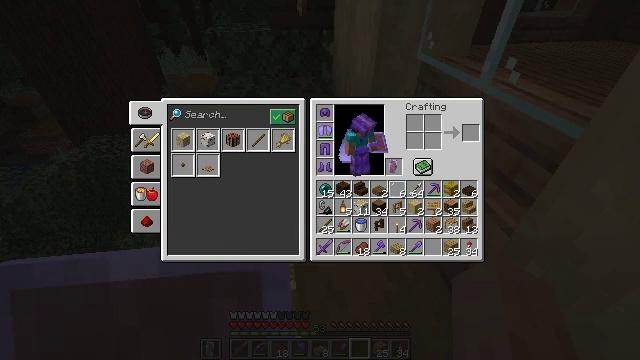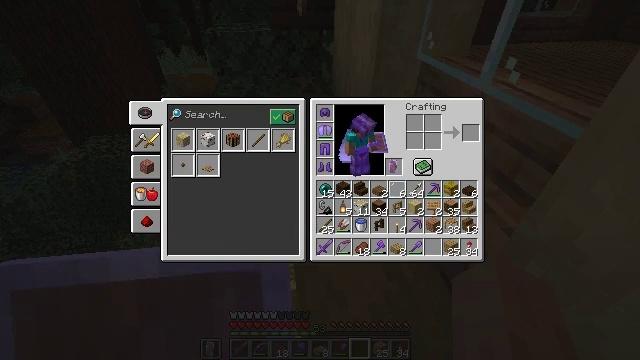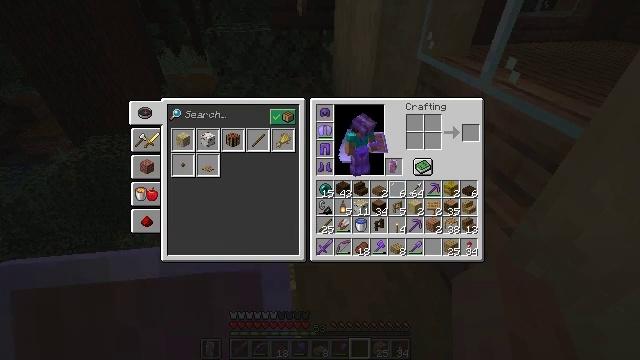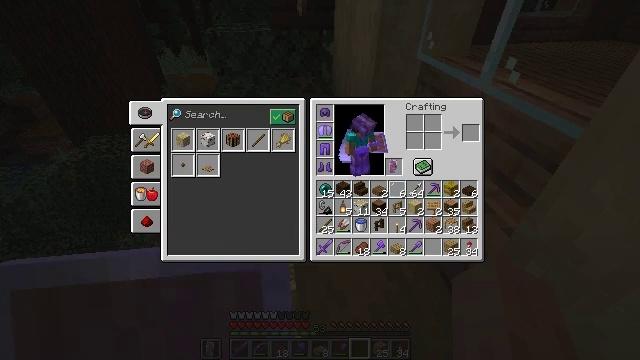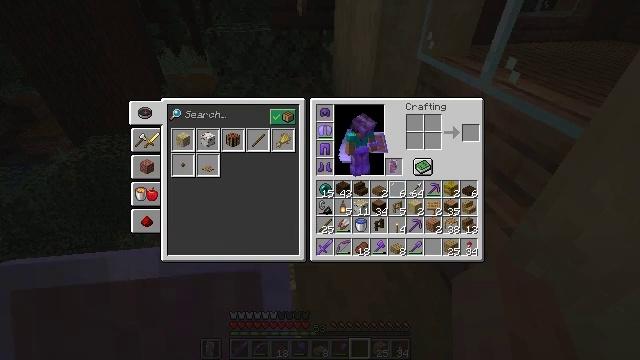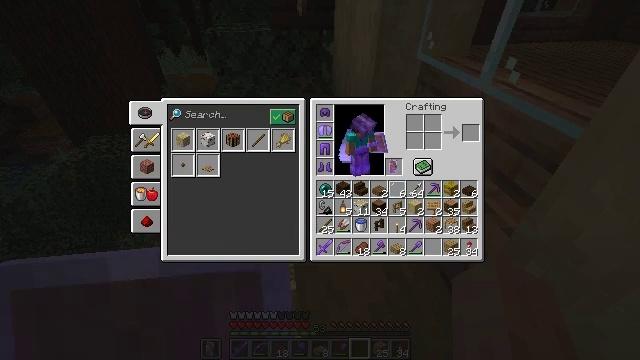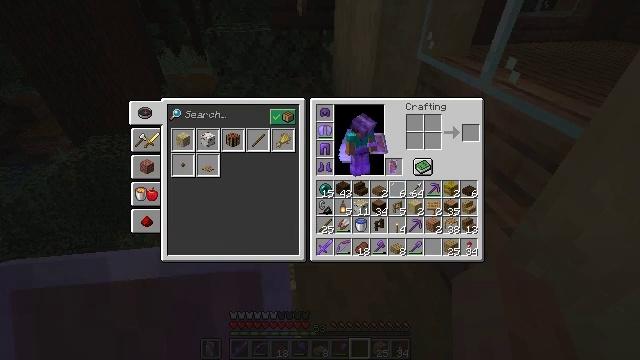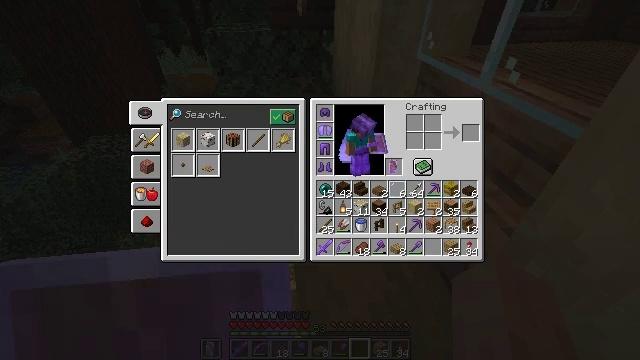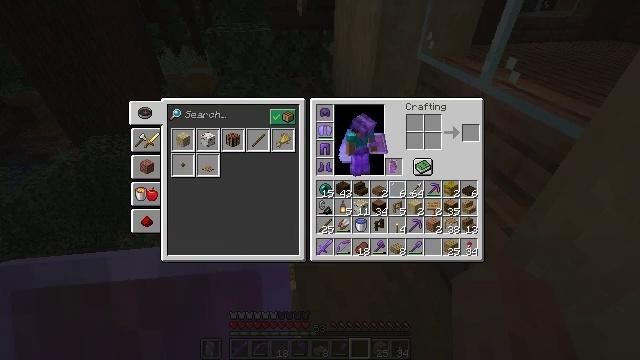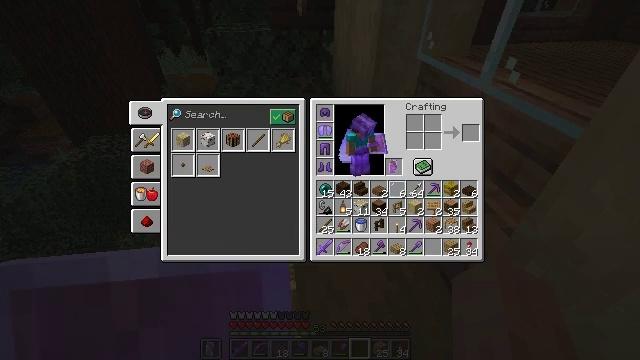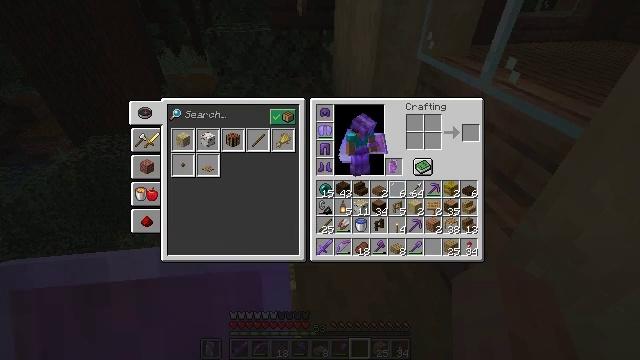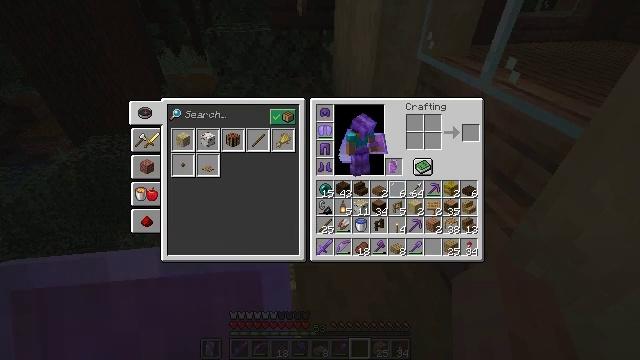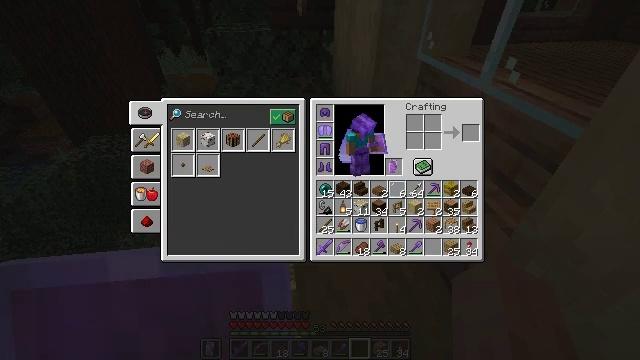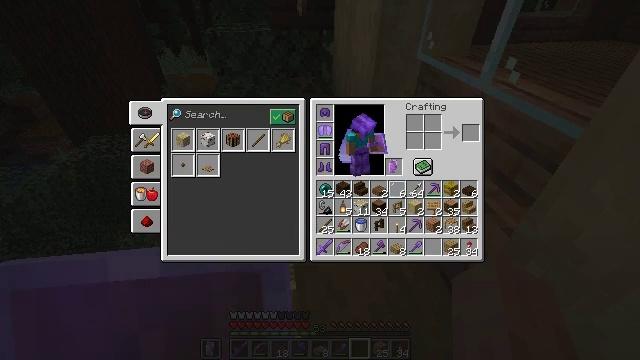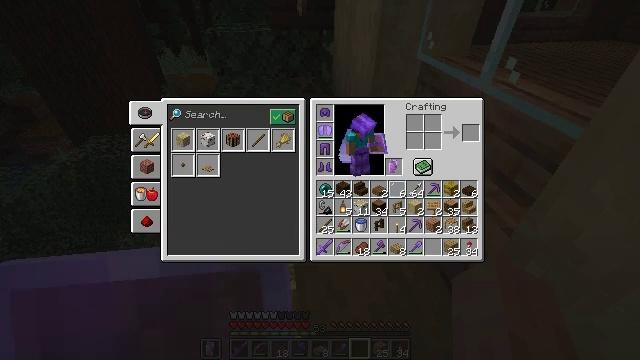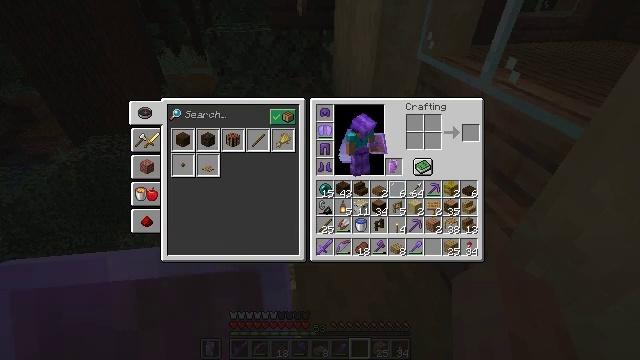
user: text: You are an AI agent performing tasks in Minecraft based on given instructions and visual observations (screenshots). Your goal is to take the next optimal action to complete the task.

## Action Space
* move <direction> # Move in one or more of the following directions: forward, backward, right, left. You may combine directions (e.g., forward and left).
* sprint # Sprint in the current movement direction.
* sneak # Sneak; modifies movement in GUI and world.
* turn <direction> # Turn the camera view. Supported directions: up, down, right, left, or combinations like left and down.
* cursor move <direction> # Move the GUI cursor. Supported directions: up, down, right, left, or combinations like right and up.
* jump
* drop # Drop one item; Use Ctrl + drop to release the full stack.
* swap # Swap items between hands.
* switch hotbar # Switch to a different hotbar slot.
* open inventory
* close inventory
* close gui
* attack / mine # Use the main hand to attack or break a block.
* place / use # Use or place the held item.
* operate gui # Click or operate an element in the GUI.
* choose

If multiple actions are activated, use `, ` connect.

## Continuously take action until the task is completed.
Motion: motion action
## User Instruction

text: Gather grass block for landscaping.
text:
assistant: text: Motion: no_op
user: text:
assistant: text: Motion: no_op
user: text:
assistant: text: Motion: no_op
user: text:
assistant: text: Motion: no_op
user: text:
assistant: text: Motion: no_op
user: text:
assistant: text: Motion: no_op
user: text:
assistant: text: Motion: no_op
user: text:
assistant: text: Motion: no_op
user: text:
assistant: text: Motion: no_op
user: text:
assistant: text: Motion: no_op
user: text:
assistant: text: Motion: no_op
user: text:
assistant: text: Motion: no_op
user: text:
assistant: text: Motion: no_op
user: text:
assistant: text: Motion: no_op
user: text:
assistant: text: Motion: no_op
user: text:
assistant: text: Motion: no_op
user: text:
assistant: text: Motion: no_op
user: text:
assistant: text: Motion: no_op
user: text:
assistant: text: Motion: no_op
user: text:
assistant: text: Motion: no_op
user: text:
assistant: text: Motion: no_op
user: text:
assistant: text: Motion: no_op
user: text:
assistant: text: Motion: no_op
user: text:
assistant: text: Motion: no_op
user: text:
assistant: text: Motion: no_op
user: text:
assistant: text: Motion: no_op
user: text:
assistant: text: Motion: no_op
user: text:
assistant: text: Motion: no_op
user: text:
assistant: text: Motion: no_op
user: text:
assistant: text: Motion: no_op